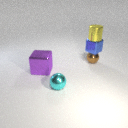
small brown metal sphere behind small cyan metal sphere